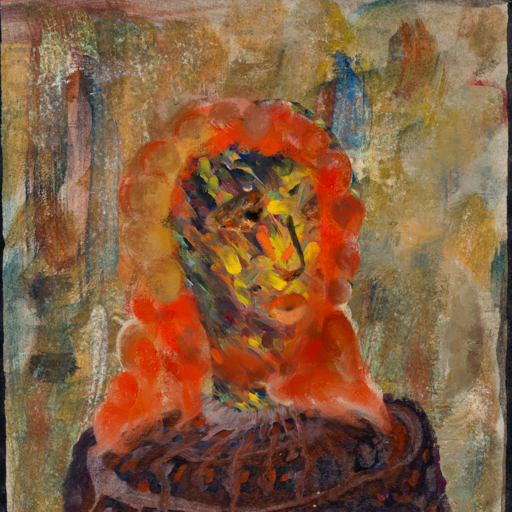
Background: Pipe, Head And Neck Side: An_Impression, Face Side: Gypsy_Queen, Bust: Hypocrite, Hair Side: Rupkatha, Head Accessory: Blank, Second Necklace: Blank, Necklace: Blank, Baby: Blank